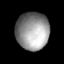
Tissue: skin
Cell type: Epithelial cells
Senescence score: 0.9196
Nuclear area (px): 1215
Mean DAPI intensity: 148.172